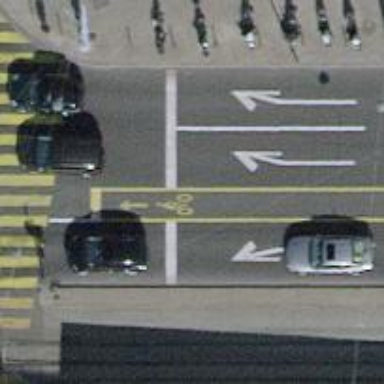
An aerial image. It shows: Road with traffic signals.